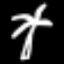
Label: palm tree